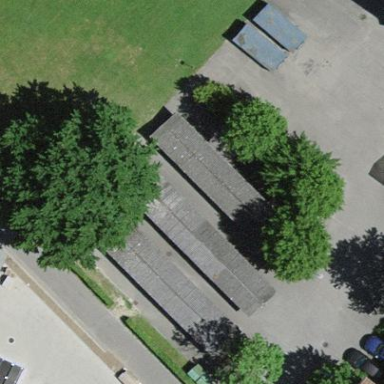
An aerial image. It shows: Bicycle parking shed.